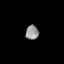
Tissue: lung
Cell type: Endothelial cells
Senescence score: 0.5751
Nuclear area (px): 183
Mean DAPI intensity: 145.94